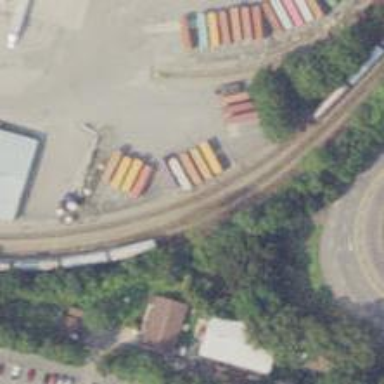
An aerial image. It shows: Railway spur service.